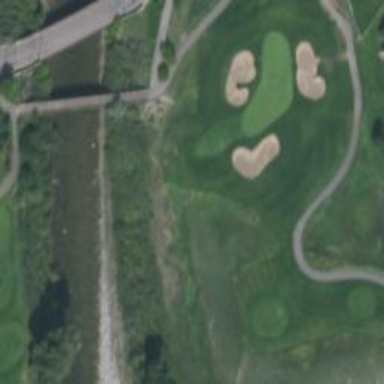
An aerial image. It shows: Golf hole.